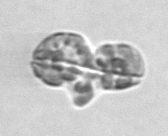
Label: Karenia